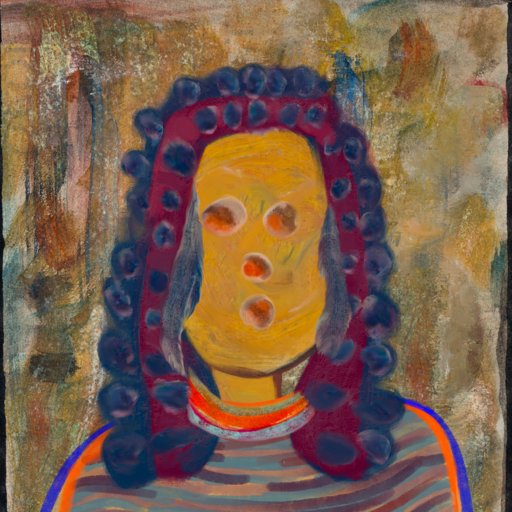
Background: Pipe, Head And Neck Front: After_Raid, Face Front: Rupkatha, Bust: Experience, Hair Front: Hill_Girl, Head Accessory: Blank, Second Necklace: Blank, Necklace: Sisters, Baby: Blank